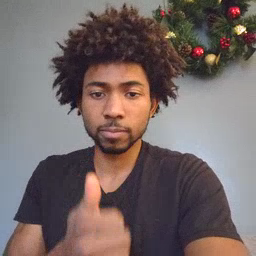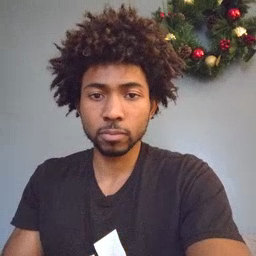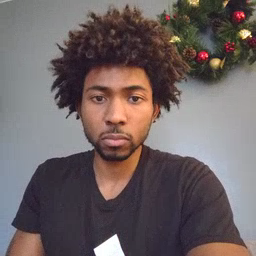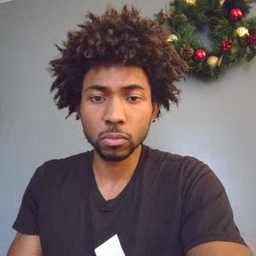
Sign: not